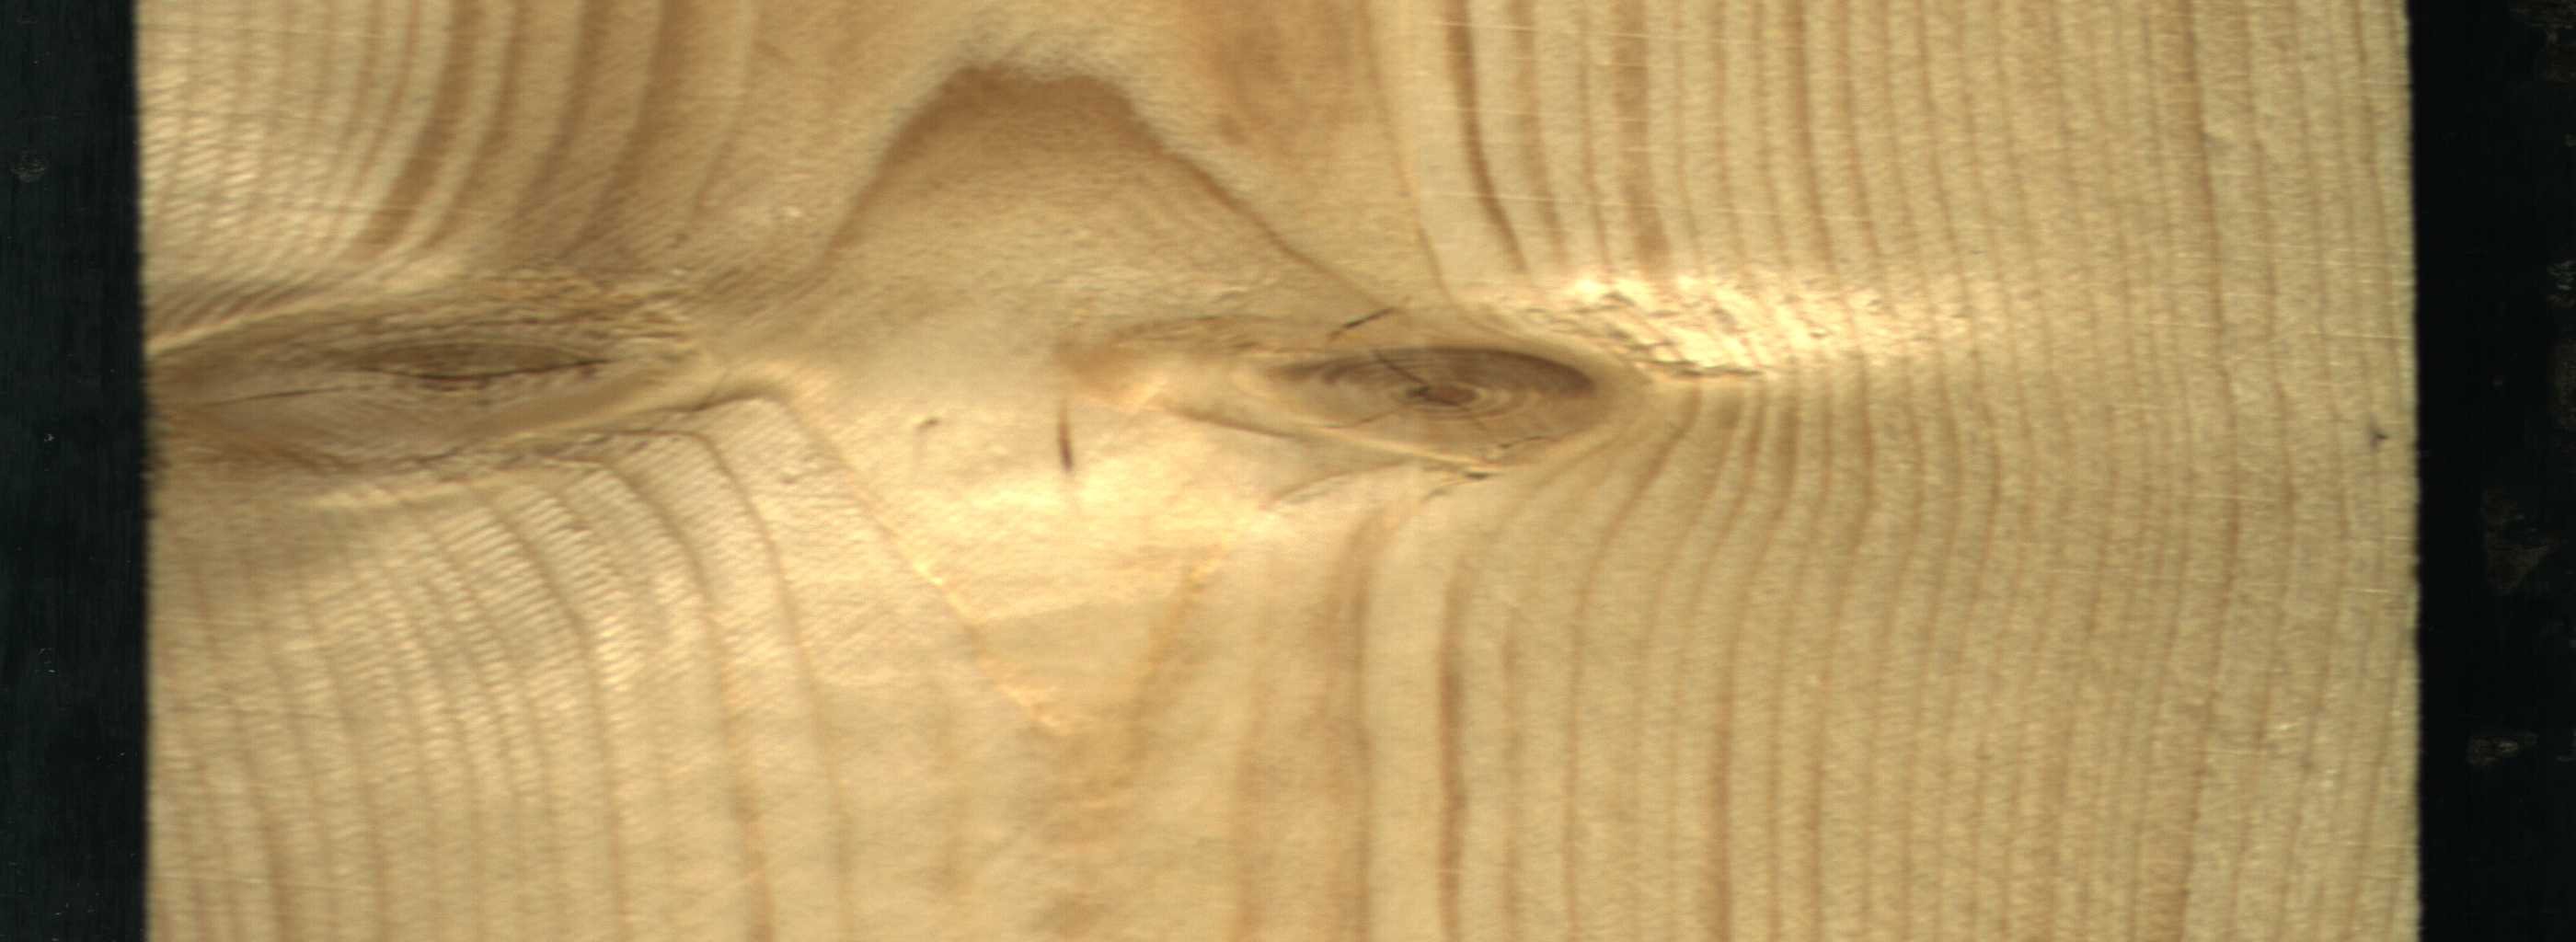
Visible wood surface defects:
knot_with_crack
knot_with_crack